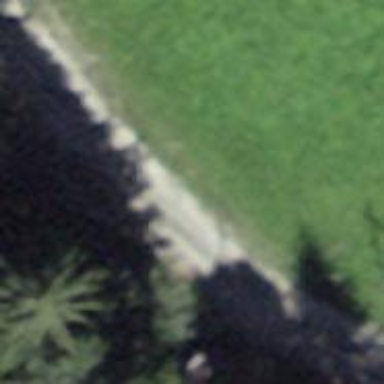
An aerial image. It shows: Unpaved track road.